Interaction volume radius: 10 \u00c5
Interaction volume height: 10 \u00c5
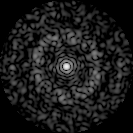
Disorder parameter: 0.8254